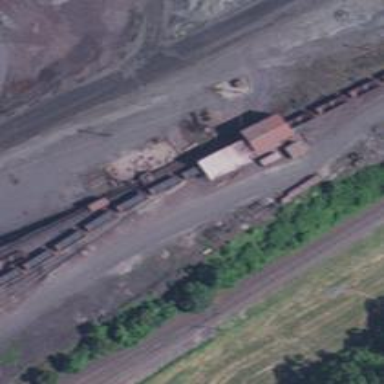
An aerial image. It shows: Rail spur service.